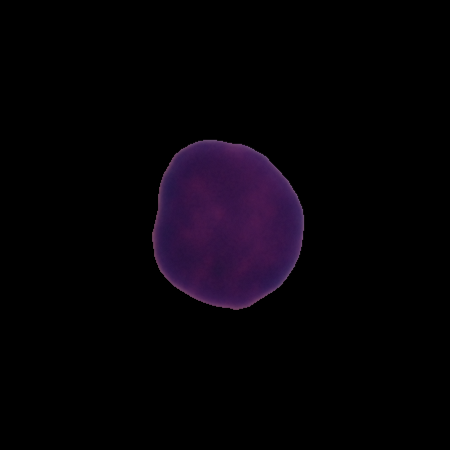
Label: healthy